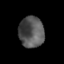
Tissue: lung
Cell type: Epithelial cells
Senescence score: 0.2404
Nuclear area (px): 759
Mean DAPI intensity: 85.966